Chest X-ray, PA view. Patient: 58 years old, sex M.
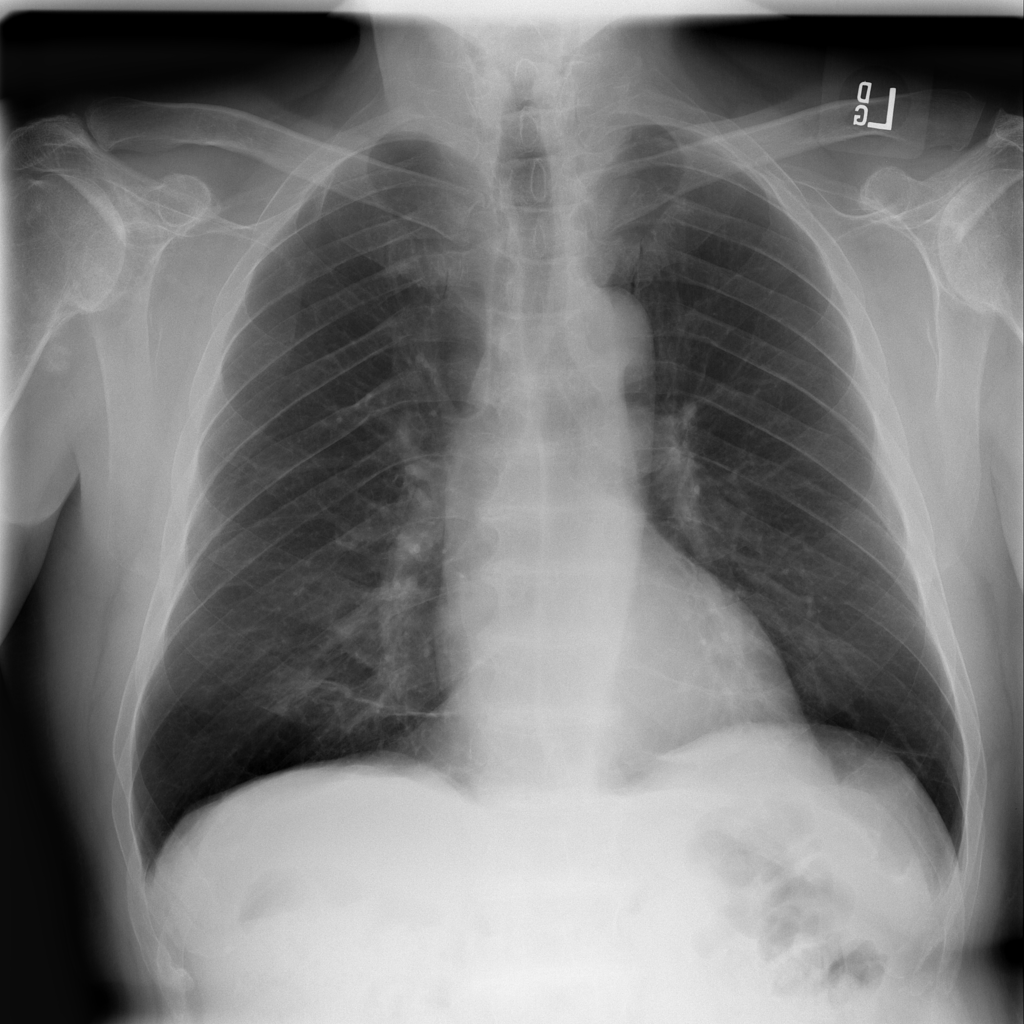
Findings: No Finding